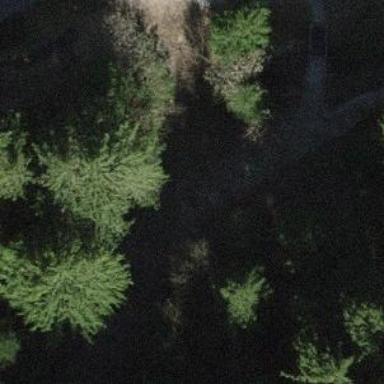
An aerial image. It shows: Path.